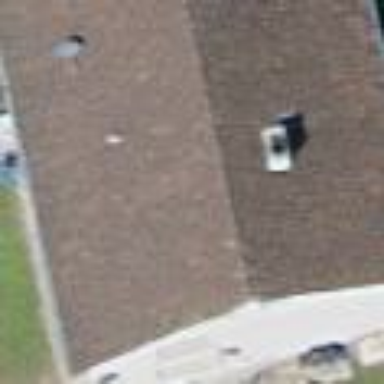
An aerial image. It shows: Gabled roof house.